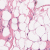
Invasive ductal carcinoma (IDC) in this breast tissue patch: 1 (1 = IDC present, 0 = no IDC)